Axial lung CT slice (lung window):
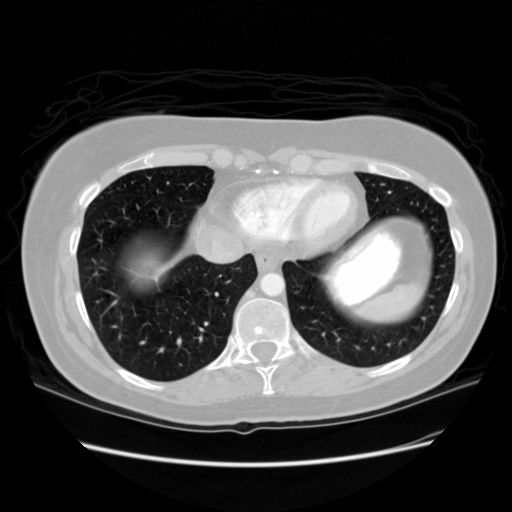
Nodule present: no